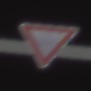
Verkehrszeichen: VorfahrtGewaehren
Umgebung: Outdoor, Urban
Tageszeit: SunriseSunset
Wetter: PartlyCloudy
Licht: Natural
Jahreszeit: NotSpecified
Kontrast: LowContrast